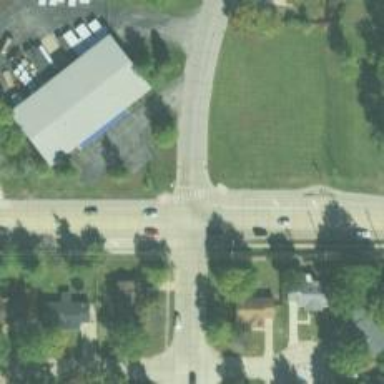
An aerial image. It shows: Crossing road.